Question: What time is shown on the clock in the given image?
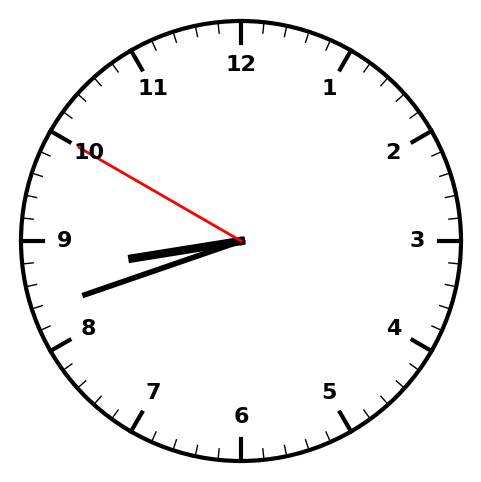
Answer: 08:41:50